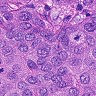
Metastatic tissue present: yes